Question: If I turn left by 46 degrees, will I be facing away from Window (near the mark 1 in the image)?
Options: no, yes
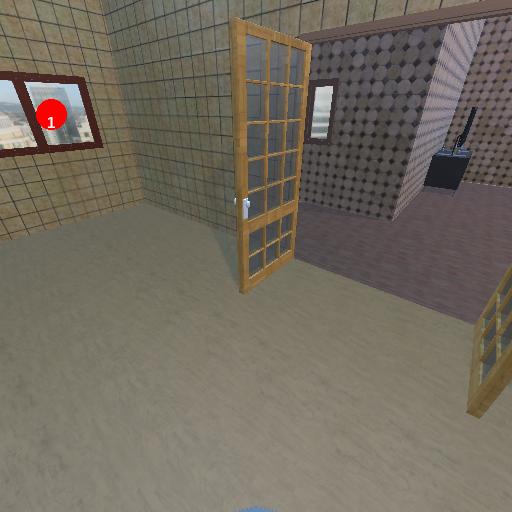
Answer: no